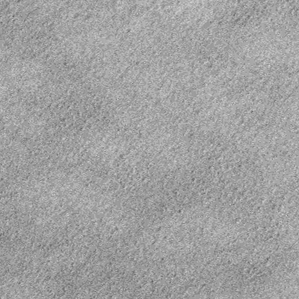
Label: frost